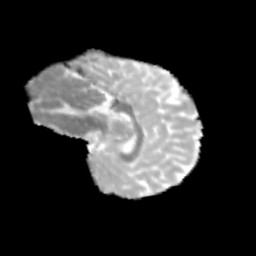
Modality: MD
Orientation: sagittal
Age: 10
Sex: female
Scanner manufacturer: siemens
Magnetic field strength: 3 T
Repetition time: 3.8 s
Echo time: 0.07 s